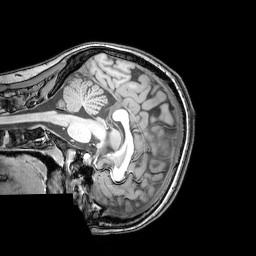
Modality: T1w
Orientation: sagittal
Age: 22
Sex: female
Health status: healthy
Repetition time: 0.081 s
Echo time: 0.037 s